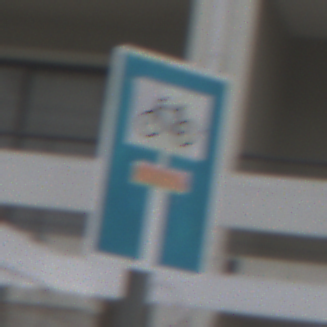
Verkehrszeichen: SackgasseRadverkehrDurchlaessig
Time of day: Midday
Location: Outdoor (Urban)
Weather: Overcast
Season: NotSpecified
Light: Natural